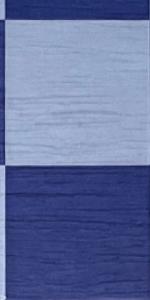
Label: Empty